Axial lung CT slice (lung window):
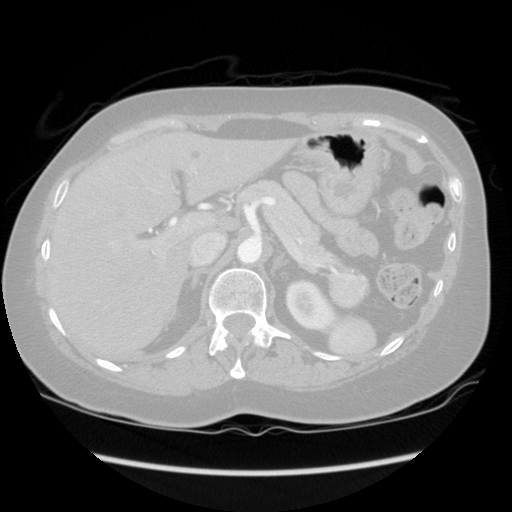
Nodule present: no